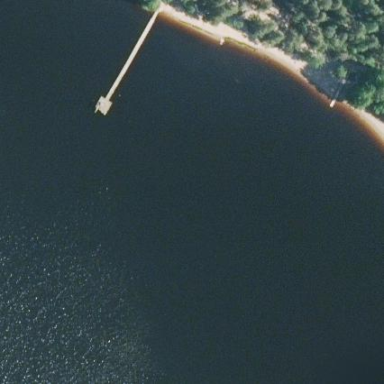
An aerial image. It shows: Beach popular for swimming.